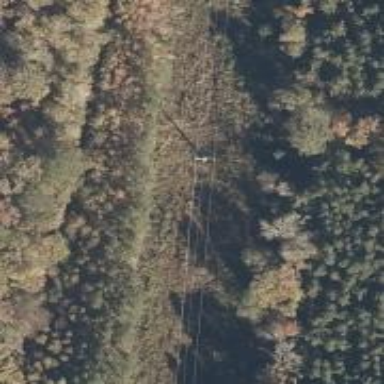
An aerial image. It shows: Power pole.